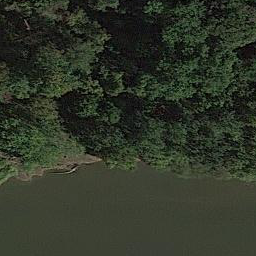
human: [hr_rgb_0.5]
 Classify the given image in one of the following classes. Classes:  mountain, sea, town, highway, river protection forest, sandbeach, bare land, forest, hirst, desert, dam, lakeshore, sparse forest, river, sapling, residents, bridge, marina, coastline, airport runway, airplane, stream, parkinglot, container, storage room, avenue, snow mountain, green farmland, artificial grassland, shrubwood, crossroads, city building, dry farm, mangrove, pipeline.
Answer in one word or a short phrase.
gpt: river protection forest